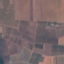
Land use / land cover: PermanentCrop